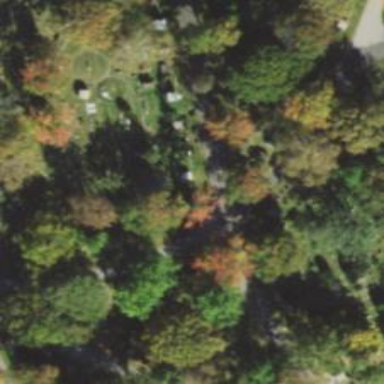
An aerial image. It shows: View of cemetery with graves.